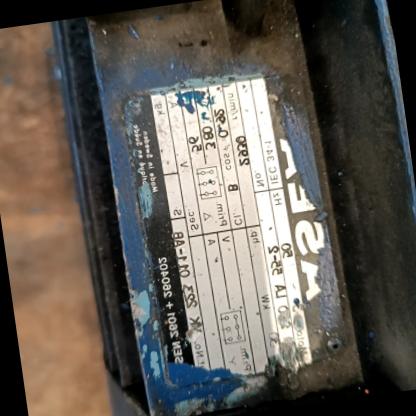
Klasa: tabliczka-znamionowa